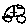
Label: car